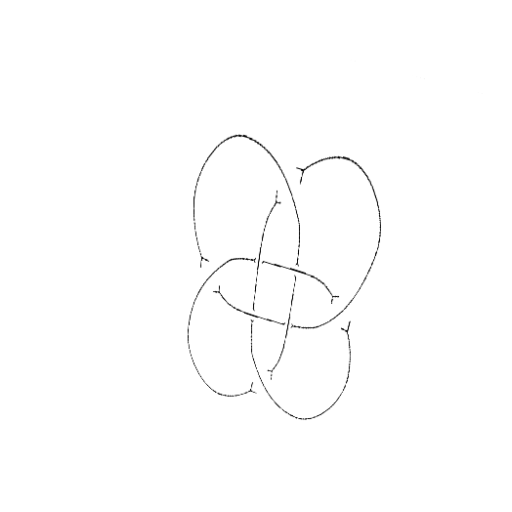
Crossing number: 8